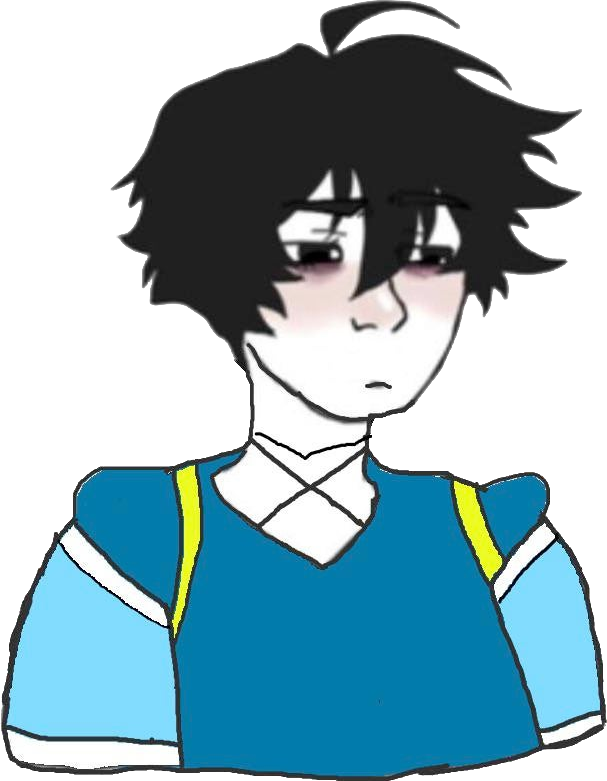
Label: 5_Twinkjak